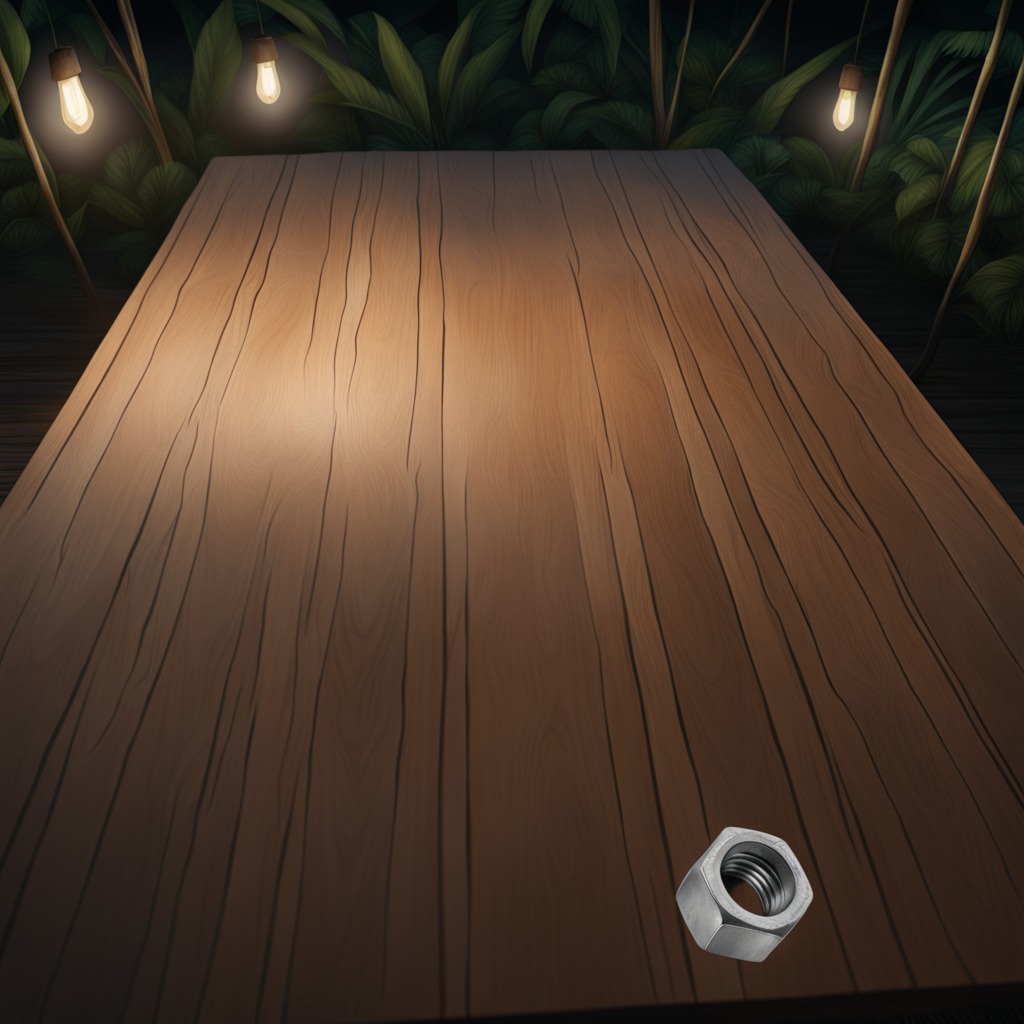
A metal nut is lying on a wooden table inside a jungle field workshop tent at night.